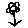
Label: flower